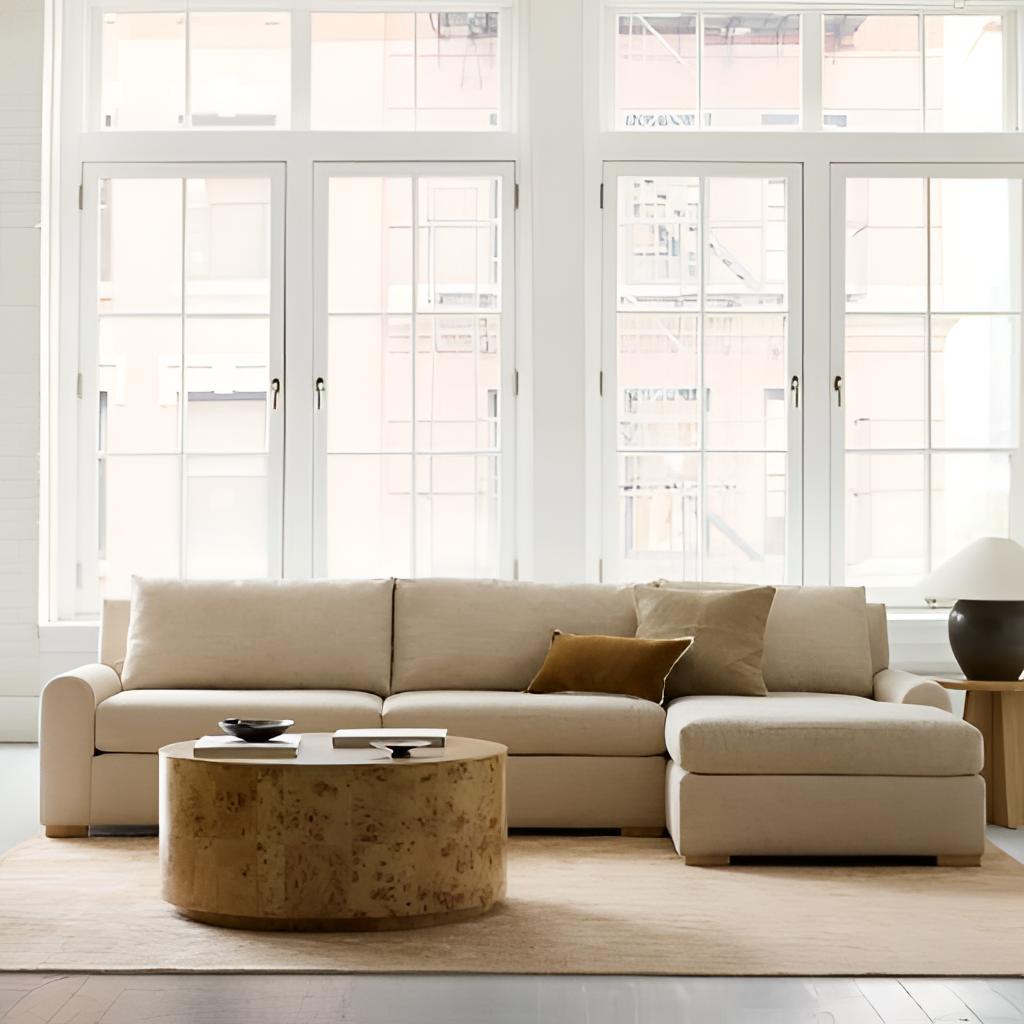
living room, fabric sectional sofa, contemporary, wood flooring, with plank pattern, white plaster wallpaper, with solid pattern